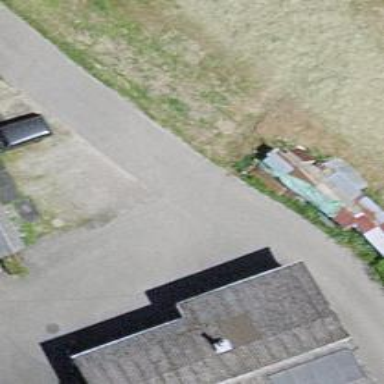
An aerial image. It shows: Farm.